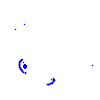
Particle: electron